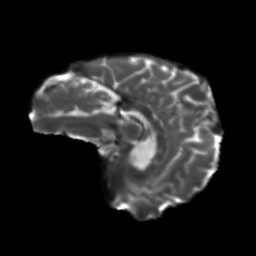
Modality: T2w
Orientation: sagittal
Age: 62
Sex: female
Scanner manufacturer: siemens
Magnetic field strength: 3 T
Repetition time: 5.25 s
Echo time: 0.08 s